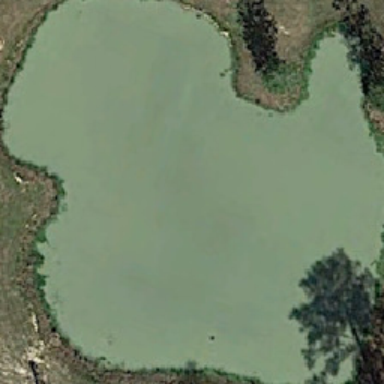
Some green plants are around irregular ponds .